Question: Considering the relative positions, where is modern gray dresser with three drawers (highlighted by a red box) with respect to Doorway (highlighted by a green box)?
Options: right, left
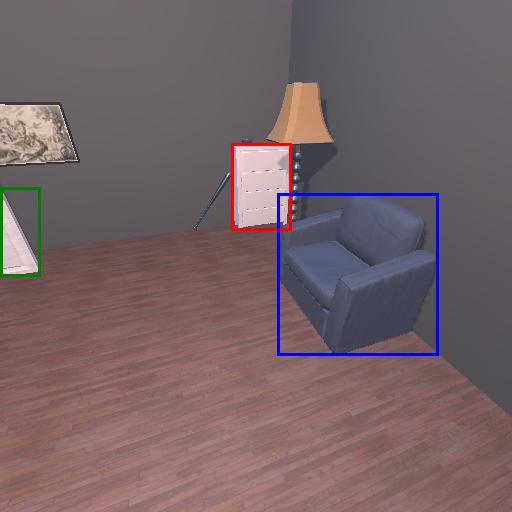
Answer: right